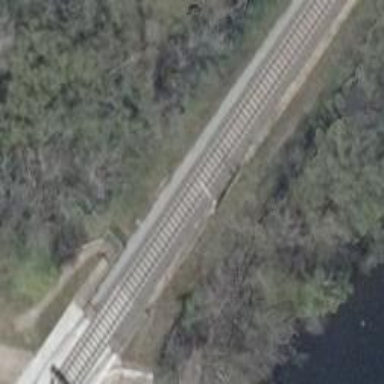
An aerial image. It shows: Milestone along the railway track with catenary mast.